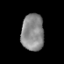
Tissue: prostate
Cell type: Fibroblasts
Senescence score: 0.7661
Nuclear area (px): 809
Mean DAPI intensity: 137.194